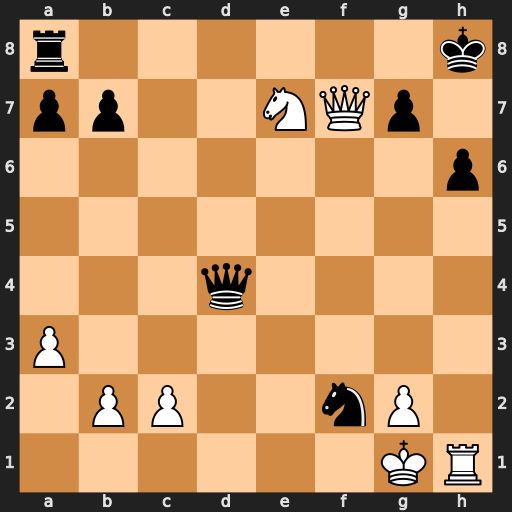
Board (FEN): r6k/pp2NQp1/7p/8/3q4/P7/1PP2nP1/6KR
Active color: w
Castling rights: -
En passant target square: -
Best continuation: Rxh6+ gxh6 Ng6#